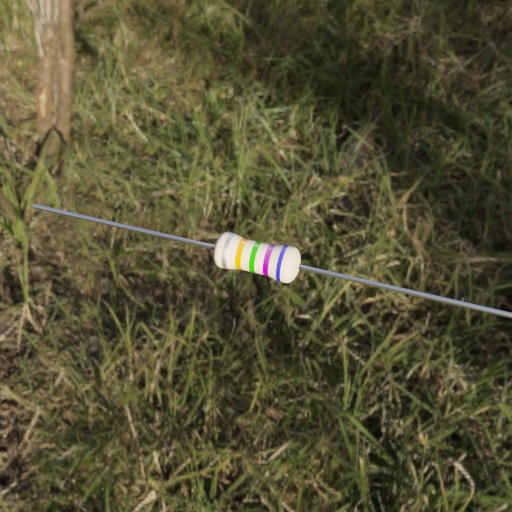
Resistor colour bands (in order): silver, orange, green, violet, blue